Question: I have an admin page for a WordPress plugin that, , I've learned how to add ajax calls to all of the functions that add/delete/update questions and answers for the plugin to access.
To help visualize it:

The next step is to refresh the content after a successful ajax call. Of course I don't want to just re-load the page and I assume refreshing the entire page might cause the answer divs to collapse, which would be undesirable. So refreshing only the related content is best.
The list of questions is generated with the following call to the database:
'''
<?php
$qresult = $wpdb->get_results("SELECT * FROM " . $wpdb->prefix . "ccd_ex_questions ORDER BY sort ASC");
$qcount = $wpdb->num_rows;
foreach( $qresult as $key => $qrow ) {
?>
<div id="question<?php echo $qrow->id; ?>" class="display-questions">
<form id="update-question-<?php echo $qrow->id; ?>" action="" method="post">
//question form and content
</form> {snip...}
'''
and the answers are done similar and within the loop generating the list of questions:
'''
<?php
$aresult = $wpdb->get_results("SELECT * FROM " . $wpdb->prefix . "ccd_ex_answers WHERE question_id = " . $qrow->id . " ORDER BY sort ASC");
foreach( $aresult as $key => $arow ) {
?>
<form id="update-answer-<?php echo $arow->question_id."-".$arow->id; ?>" action="" method="post">
//answer form and content
</form> {snip...}
'''
The following is one of the jQuery functions using an ajax call to update content:
'''
//Add New Answer
jQuery(document).ready(function($) {
$('.asubmitbutton').live("click", function(){
var thisasubmit = $(this).data('asubmit');
$(thisasubmit).submit(function(){
// Get the proper instance of the form fields for the variables
var answer = $(this).find('.answer').val();
var sort = $(this).find('.sort').val();
var correct = $(this).find('.correct').val();
var question_id = $(this).find('.question_id').val();
$.ajax({
type: 'POST',
url: ajaxurl,
data: {
action: 'ccd_ex_insert_answer',
answer: answer,
sort: sort,
correct: correct,
question_id: question_id
},
success: function(data, textStatus, XMLHttpRequest){
console.log(data);
console.log(answer);
console.log(sort);
console.log(correct);
},
error: function(MLHttpRequest, textStatus, errorThrown){
alert(errorThrown);
}
});
return false;
});
});
});
'''
And while we're at it, here's the php function handling this ajax call:
'''
//Add an answer
function ccd_ex_insert_answer() {
global $wpdb;
$wpdb->insert( $wpdb->prefix . 'ccd_ex_answers', array(
'answer' => $_POST['answer'],
'sort' => (int)$_POST['sort'],
'correct' => (bool)$_POST['correct'],
'question_id' => (int)$_POST['question_id']
)
);
}
add_action( 'wp_ajax_ccd_ex_insert_answer', 'ccd_ex_insert_answer' );
'''
As is, everything works except that changes don't show until the next page re-load.
I presume that I need to add the functions to refresh the data into the success: handler, but I couldn't find an example that spoke to updating the content that is pulled from the database.
Any help would be greatly appreciated! I am barely an intermediate jQuery user and this is my first ajax attempt, so it's better to assume I know nothing if it prevents something important from shooting over my head. ;)
I think I am making progress, but still missing something. Problem with the proposed solution is that .html(data) was returning '0'. By removing the line: from the ajax call, what is returned now is the entire page content. What I really need to be returned is just the updated content.
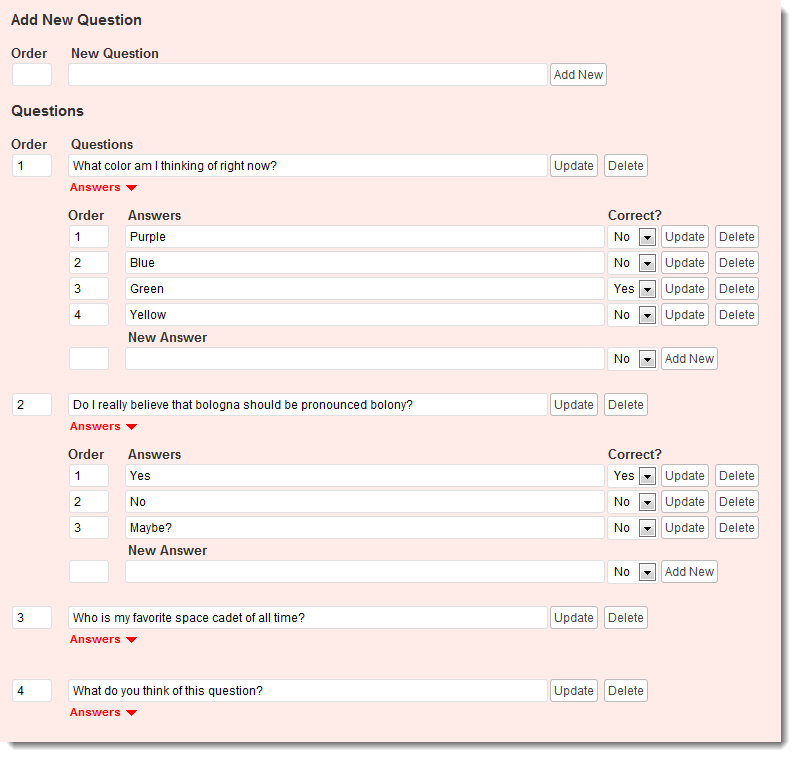
Answer: First, you want to do a POST to a page/url that will return only the updated content for a certain element (say, with id="id"). For example, you do a call
'''
$.ajax({url:"http://example.com/newcontent.php", ...});
'''
and the PHP page simply returns
'''
<?php echo "thisisnewcontent"; ?>
'''
You can then update the html of any DOM element with
'''
$("css_selector").html(newContent); // newContent will contain "thisisnewcontent"
'''
You should do this update in the ajax success function, where 'data' represents the data that you received from the server.
'''
$.ajax({ ..., success: function(data, textStatus, XMLHttpRequest) {
$("#id").html(data);
});
'''
You can read more about ajax() and html() here <URL> and here
<URL>
Good luck!